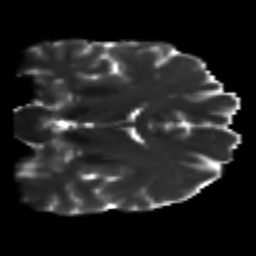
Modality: T2w
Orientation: coronal
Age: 42
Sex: male
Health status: healthy
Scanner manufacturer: ge
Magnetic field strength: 3 T
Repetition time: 11 s
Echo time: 0.072 s